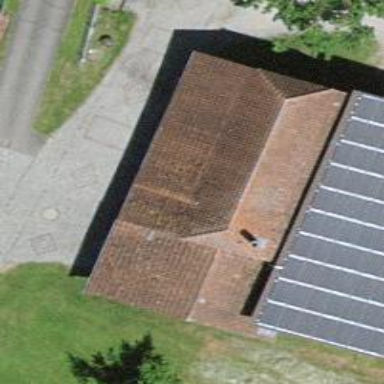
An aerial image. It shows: Rural barn.